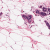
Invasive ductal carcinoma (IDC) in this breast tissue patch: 0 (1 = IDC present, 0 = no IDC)